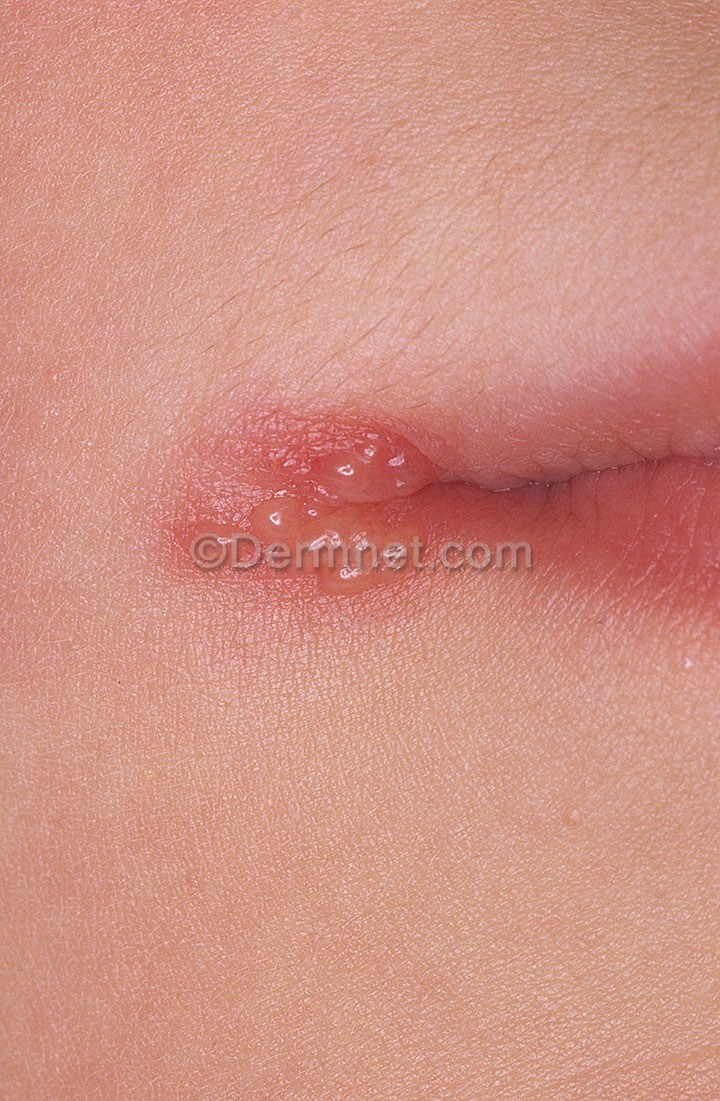
Disease: Warts Molluscum and other Viral Infections